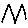
Label: zigzag